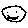
Label: smiley face